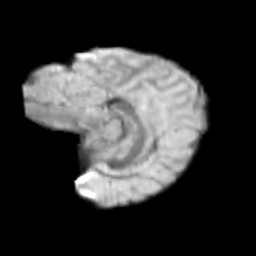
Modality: T2w
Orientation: sagittal
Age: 9
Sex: female
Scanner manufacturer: siemens
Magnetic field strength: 3 T
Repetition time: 3.8 s
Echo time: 0.07 s